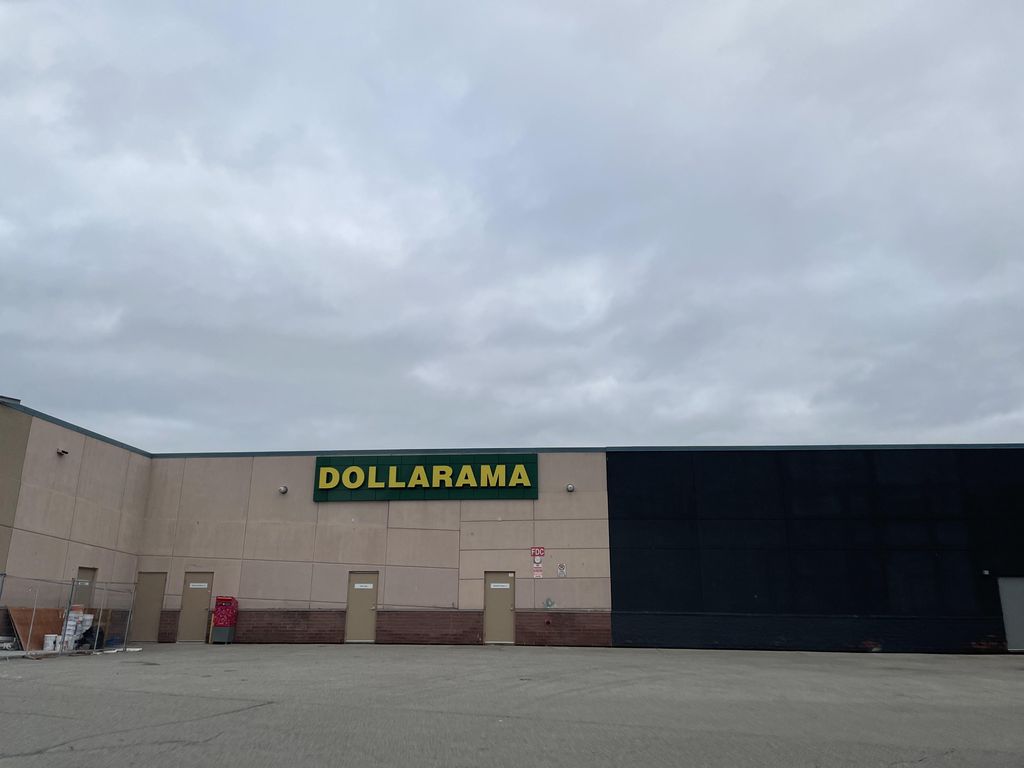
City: kitchener-waterloo